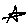
Label: star